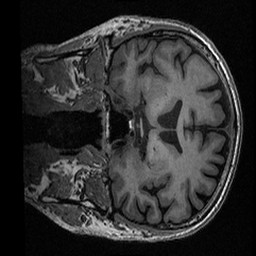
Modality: T1w
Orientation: coronal
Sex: male
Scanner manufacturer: ge
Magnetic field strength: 3 T
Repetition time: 0.0064 s
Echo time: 0.00281 s